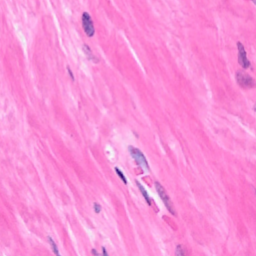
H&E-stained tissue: Breast